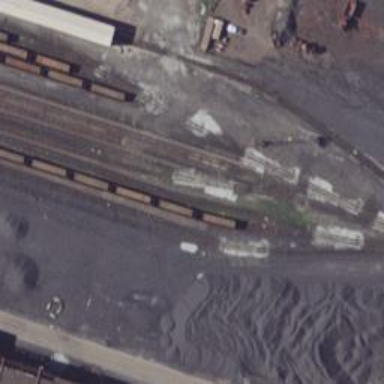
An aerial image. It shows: Rail spur service.